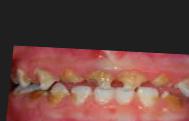
Condition: Caries